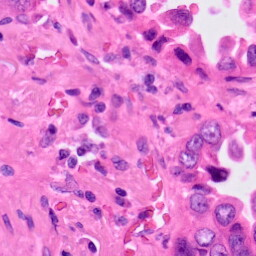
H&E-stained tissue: Lung